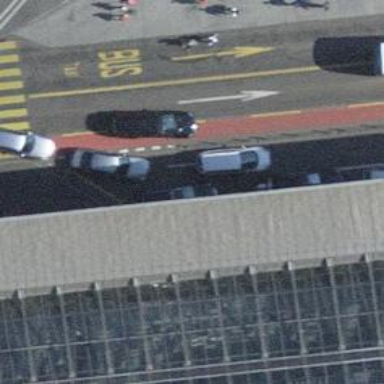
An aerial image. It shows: Taxi stand.